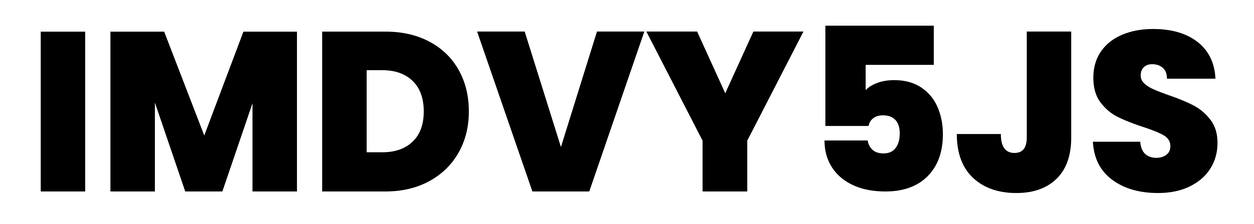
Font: Poppins-ExtraBold